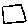
Label: square